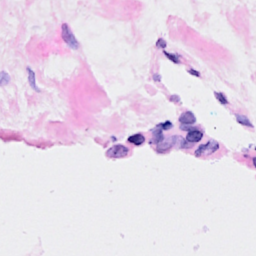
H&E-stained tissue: Breast